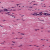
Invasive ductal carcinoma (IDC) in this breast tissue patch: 0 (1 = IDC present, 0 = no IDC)